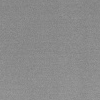
Atmospheric dust classification: dusty